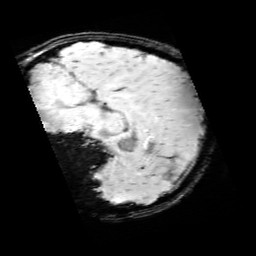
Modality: SWI
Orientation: sagittal
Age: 12
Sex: male
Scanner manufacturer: siemens
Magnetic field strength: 3 T
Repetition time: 0.027 s
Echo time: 0.02 s